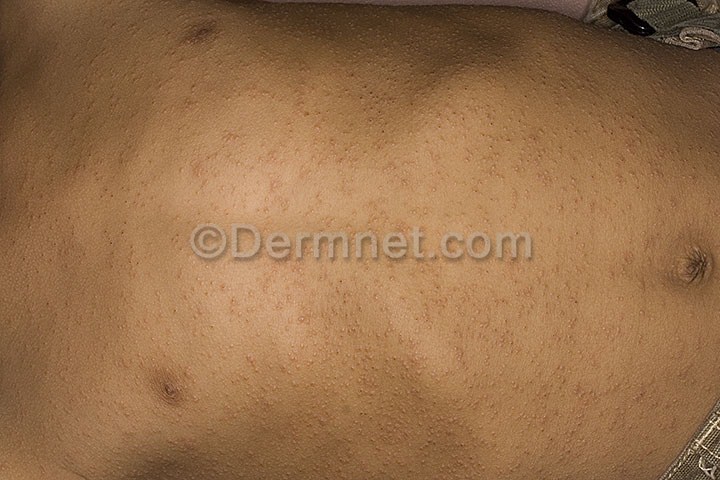
Disease: Exanthems and Drug Eruptions